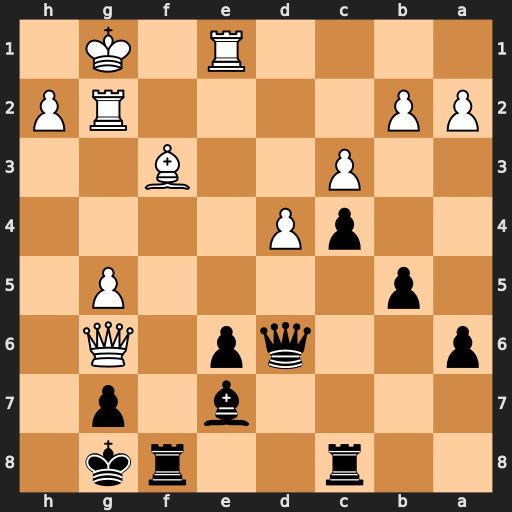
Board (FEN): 2r2rk1/4b1p1/p2qp1Q1/1p4P1/2pP4/2P2B2/PP4RP/4R1K1
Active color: b
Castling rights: -
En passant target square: -
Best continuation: Rxf3 Qxe6+ Qxe6